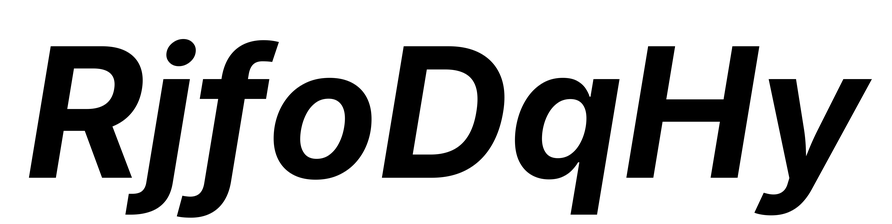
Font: Inter-Italic_Bold_Italic